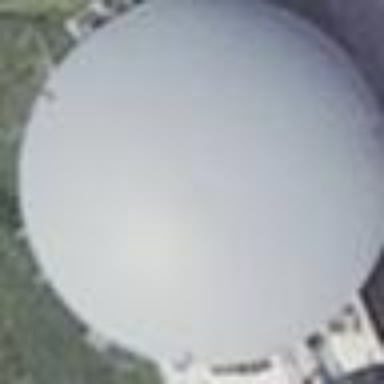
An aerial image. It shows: Farm auxiliary building with storage tank.